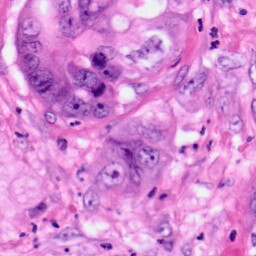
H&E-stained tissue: Pancreatic